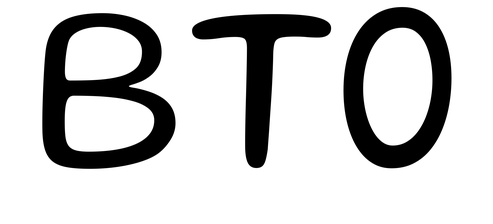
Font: Gluten_Light